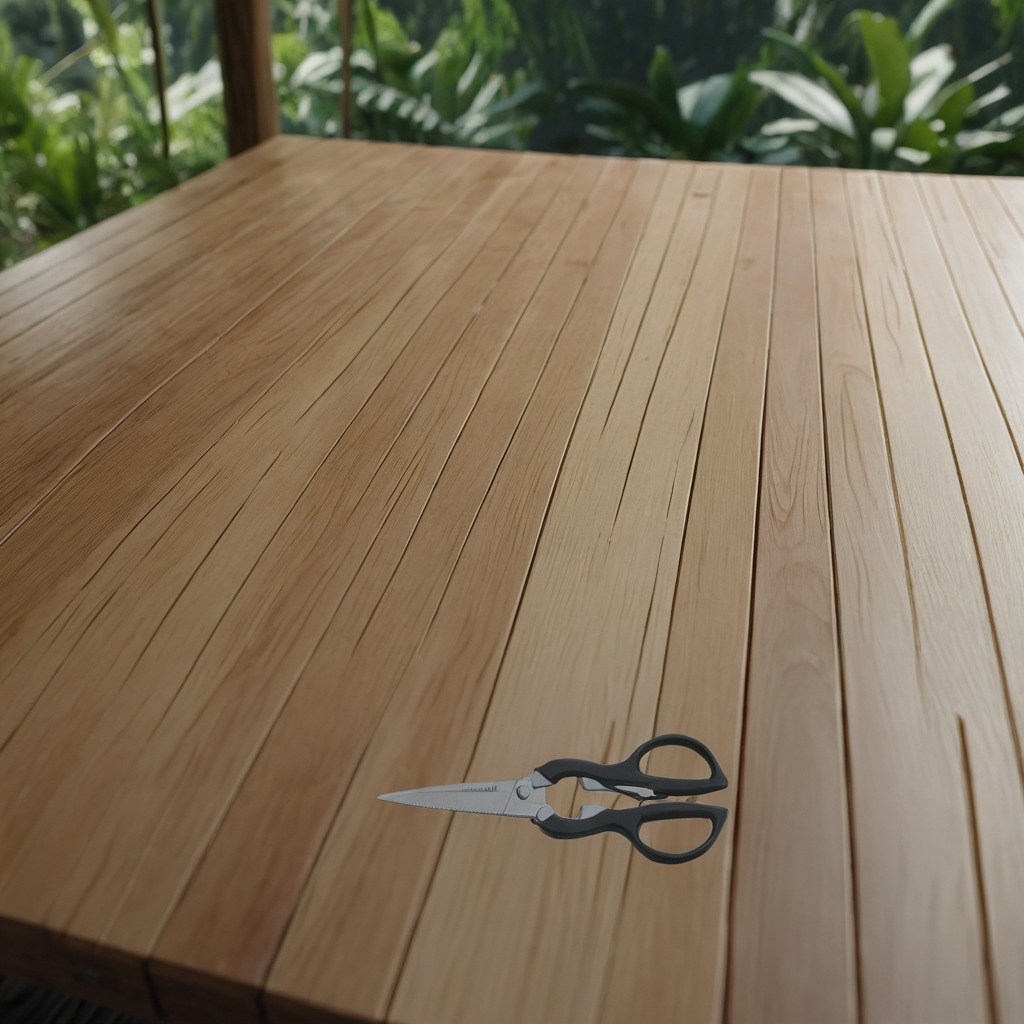
A scissor is lying on the wooden table.